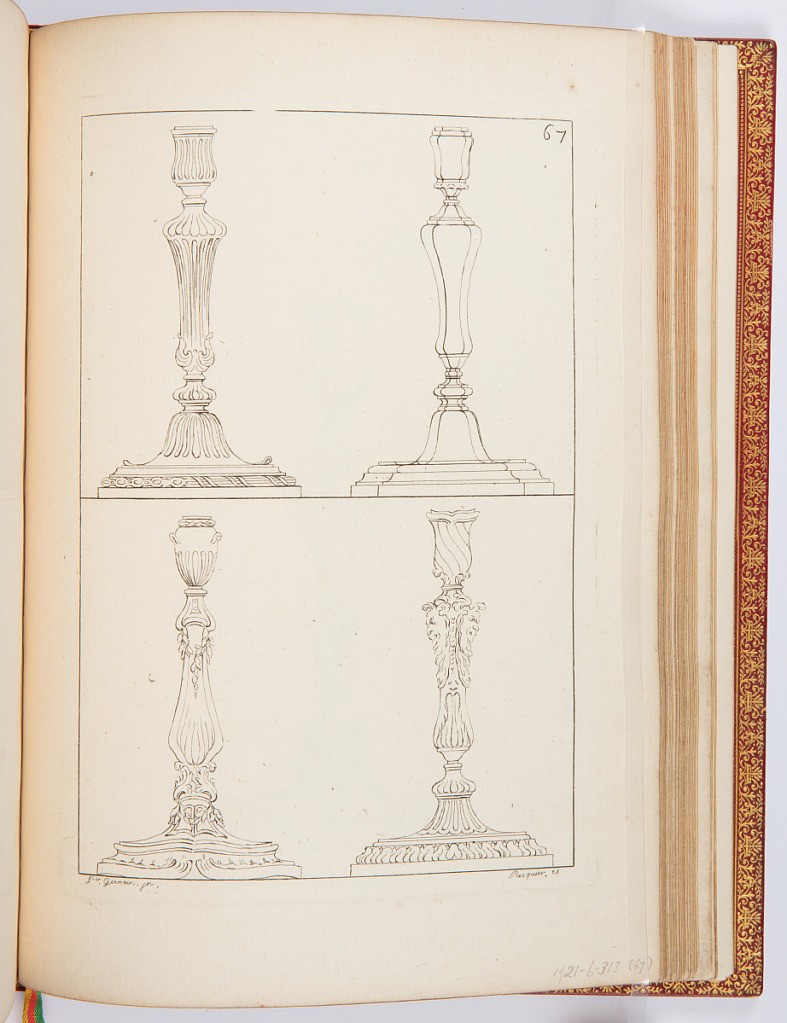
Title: Flambeaux
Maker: Pierre Germain, French, 1703 - 1783
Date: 1748
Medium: Etching on laid paper
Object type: Print
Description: Contour drawings for designs for four candlesticks. The plate is signed and numbered.